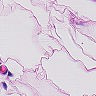
Metastatic tissue present: no